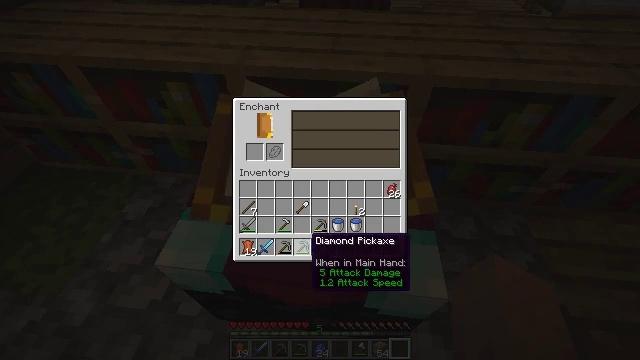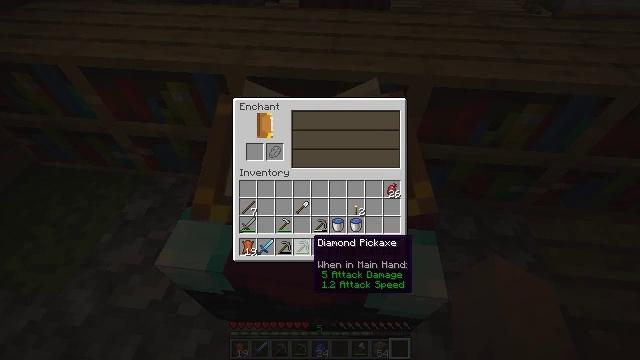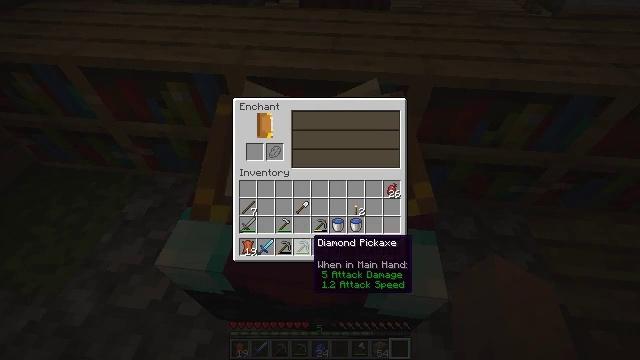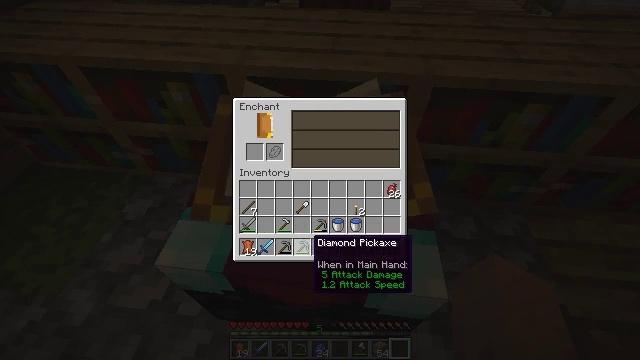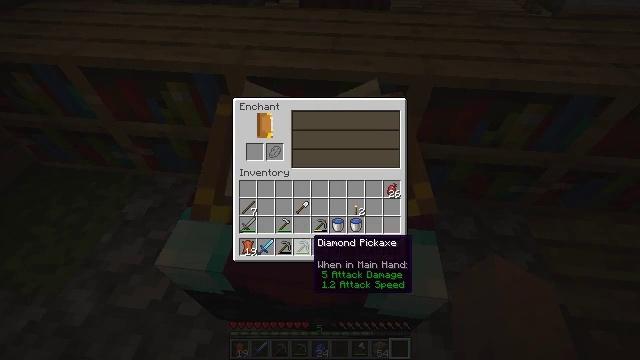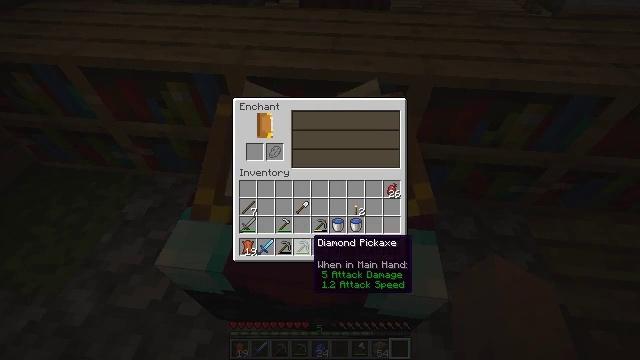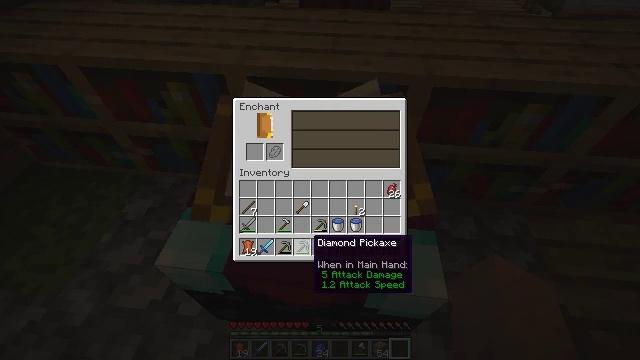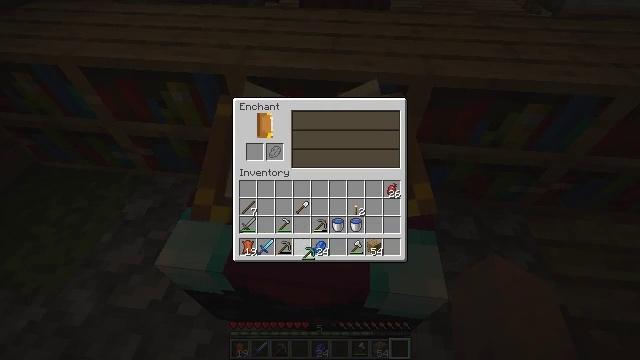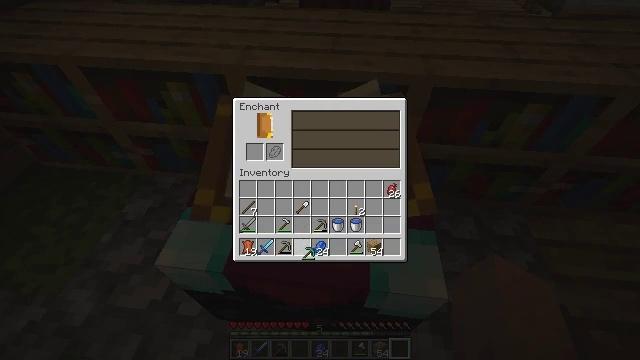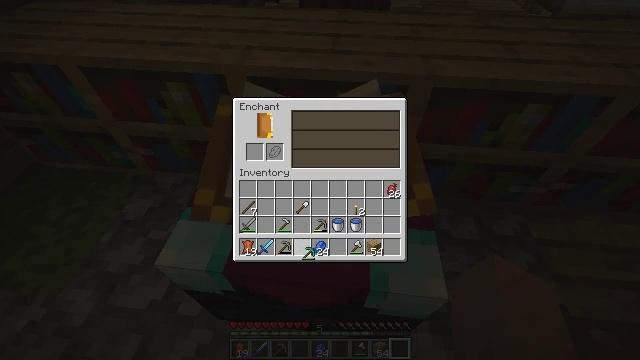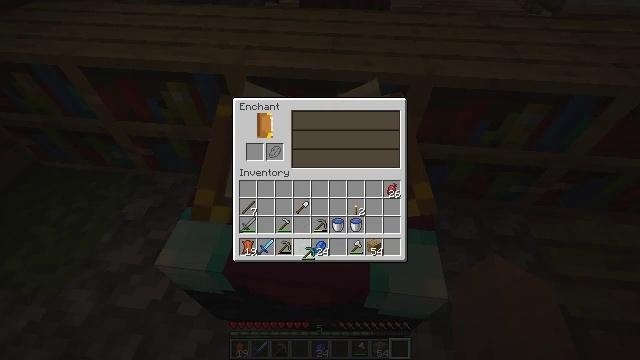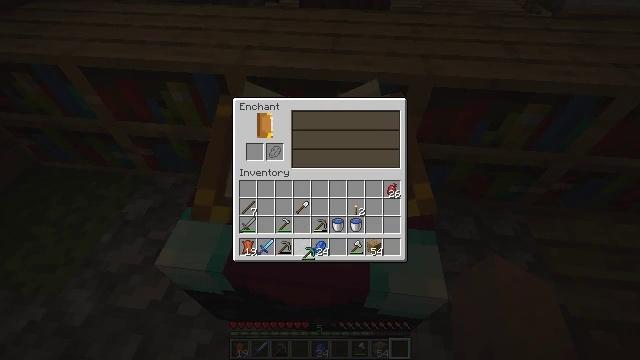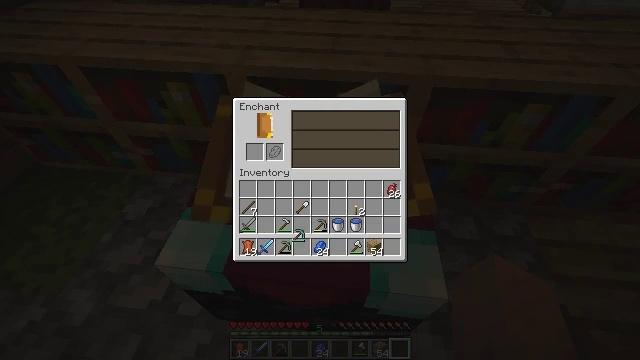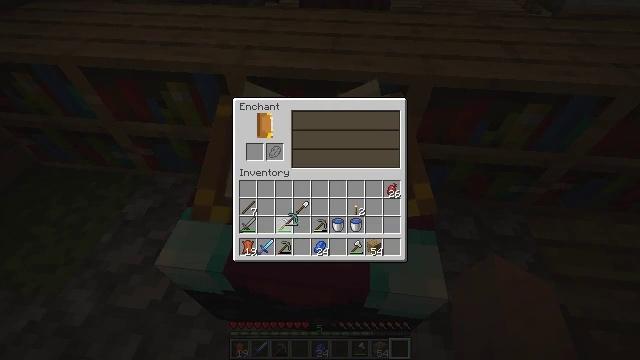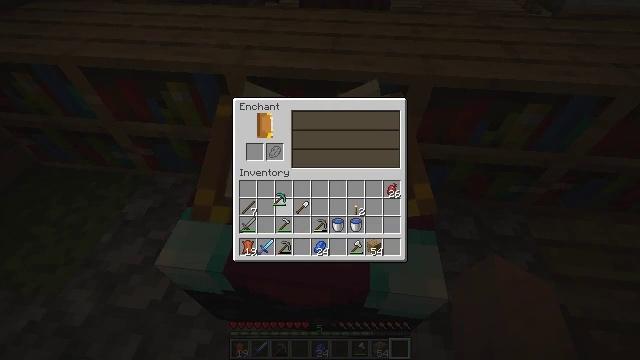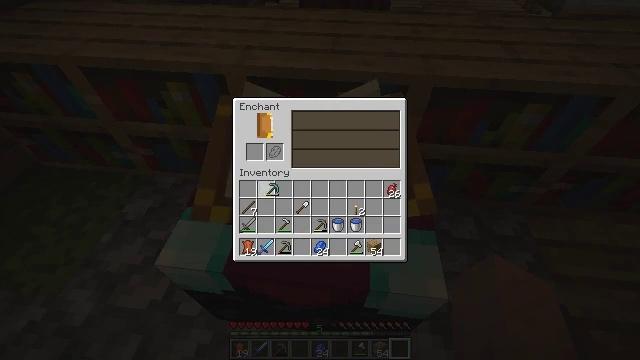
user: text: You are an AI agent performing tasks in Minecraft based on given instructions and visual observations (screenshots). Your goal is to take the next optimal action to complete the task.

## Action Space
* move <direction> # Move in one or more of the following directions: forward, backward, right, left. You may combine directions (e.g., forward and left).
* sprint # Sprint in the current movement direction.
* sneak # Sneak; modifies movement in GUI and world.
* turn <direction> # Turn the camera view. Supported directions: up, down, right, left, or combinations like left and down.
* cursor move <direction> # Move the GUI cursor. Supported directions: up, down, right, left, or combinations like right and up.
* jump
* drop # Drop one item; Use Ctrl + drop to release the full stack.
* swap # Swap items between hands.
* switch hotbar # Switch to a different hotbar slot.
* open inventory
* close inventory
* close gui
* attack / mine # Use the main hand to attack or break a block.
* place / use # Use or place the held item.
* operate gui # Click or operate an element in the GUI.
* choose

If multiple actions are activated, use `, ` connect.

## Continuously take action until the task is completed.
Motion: motion action
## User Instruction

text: Attack the bookshelf to recycle it.
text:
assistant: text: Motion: no_op
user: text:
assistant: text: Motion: no_op
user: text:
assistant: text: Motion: no_op
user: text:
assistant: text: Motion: no_op
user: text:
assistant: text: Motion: no_op
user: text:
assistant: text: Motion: no_op
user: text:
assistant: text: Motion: operate gui
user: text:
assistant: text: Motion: operate gui
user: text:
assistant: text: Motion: operate gui
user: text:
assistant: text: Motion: no_op
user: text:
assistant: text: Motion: no_op
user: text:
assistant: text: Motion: cursor move left and up
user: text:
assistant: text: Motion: cursor move left and up
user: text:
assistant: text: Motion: cursor move left and up
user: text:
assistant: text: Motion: cursor move left and up
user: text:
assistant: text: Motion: no_op
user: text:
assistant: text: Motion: no_op
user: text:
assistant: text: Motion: no_op
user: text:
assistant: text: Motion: no_op
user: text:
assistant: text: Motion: no_op
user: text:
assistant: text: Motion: no_op
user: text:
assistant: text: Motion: no_op
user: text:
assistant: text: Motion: no_op
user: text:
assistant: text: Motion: no_op
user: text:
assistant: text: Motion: no_op
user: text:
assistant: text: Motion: no_op
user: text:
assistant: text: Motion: no_op
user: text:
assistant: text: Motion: operate gui
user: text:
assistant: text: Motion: operate gui
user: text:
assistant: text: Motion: operate gui